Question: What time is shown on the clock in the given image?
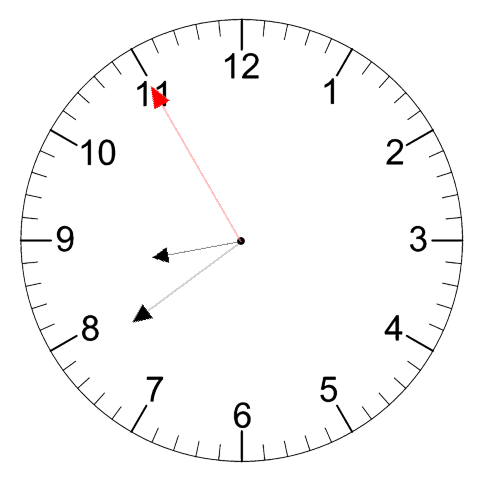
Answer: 08:38:55